Aerial crown-view tile of a tropical tree (Barro Colorado Island, Panama), acquired 20250414:
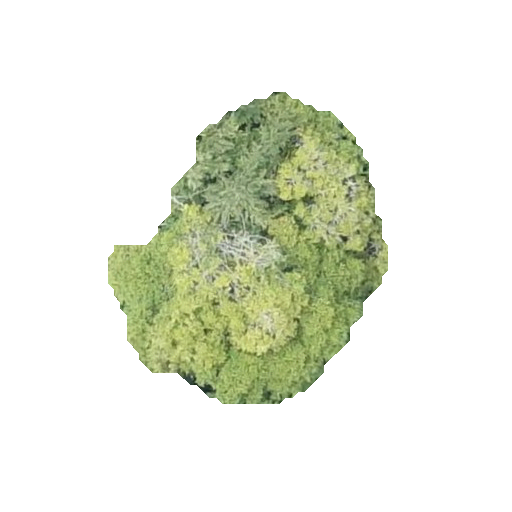
Species: Alseis blackiana
GBIF accepted scientific name: Alseis blackiana
Crown area: 86.382 m²